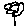
Label: flower